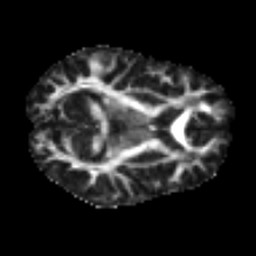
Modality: FA
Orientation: axial
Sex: male
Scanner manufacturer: ge
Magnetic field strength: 3 T
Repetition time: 7 s
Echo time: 0.08 s